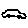
Label: car